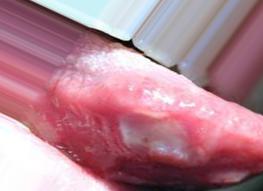
Condition: Mouth Ulcer